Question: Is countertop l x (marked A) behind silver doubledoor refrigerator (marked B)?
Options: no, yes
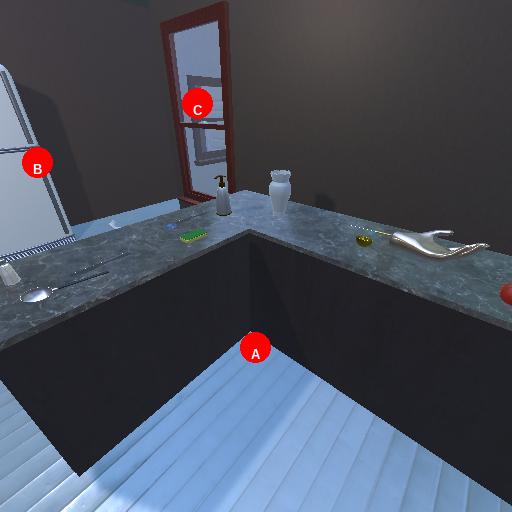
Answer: no